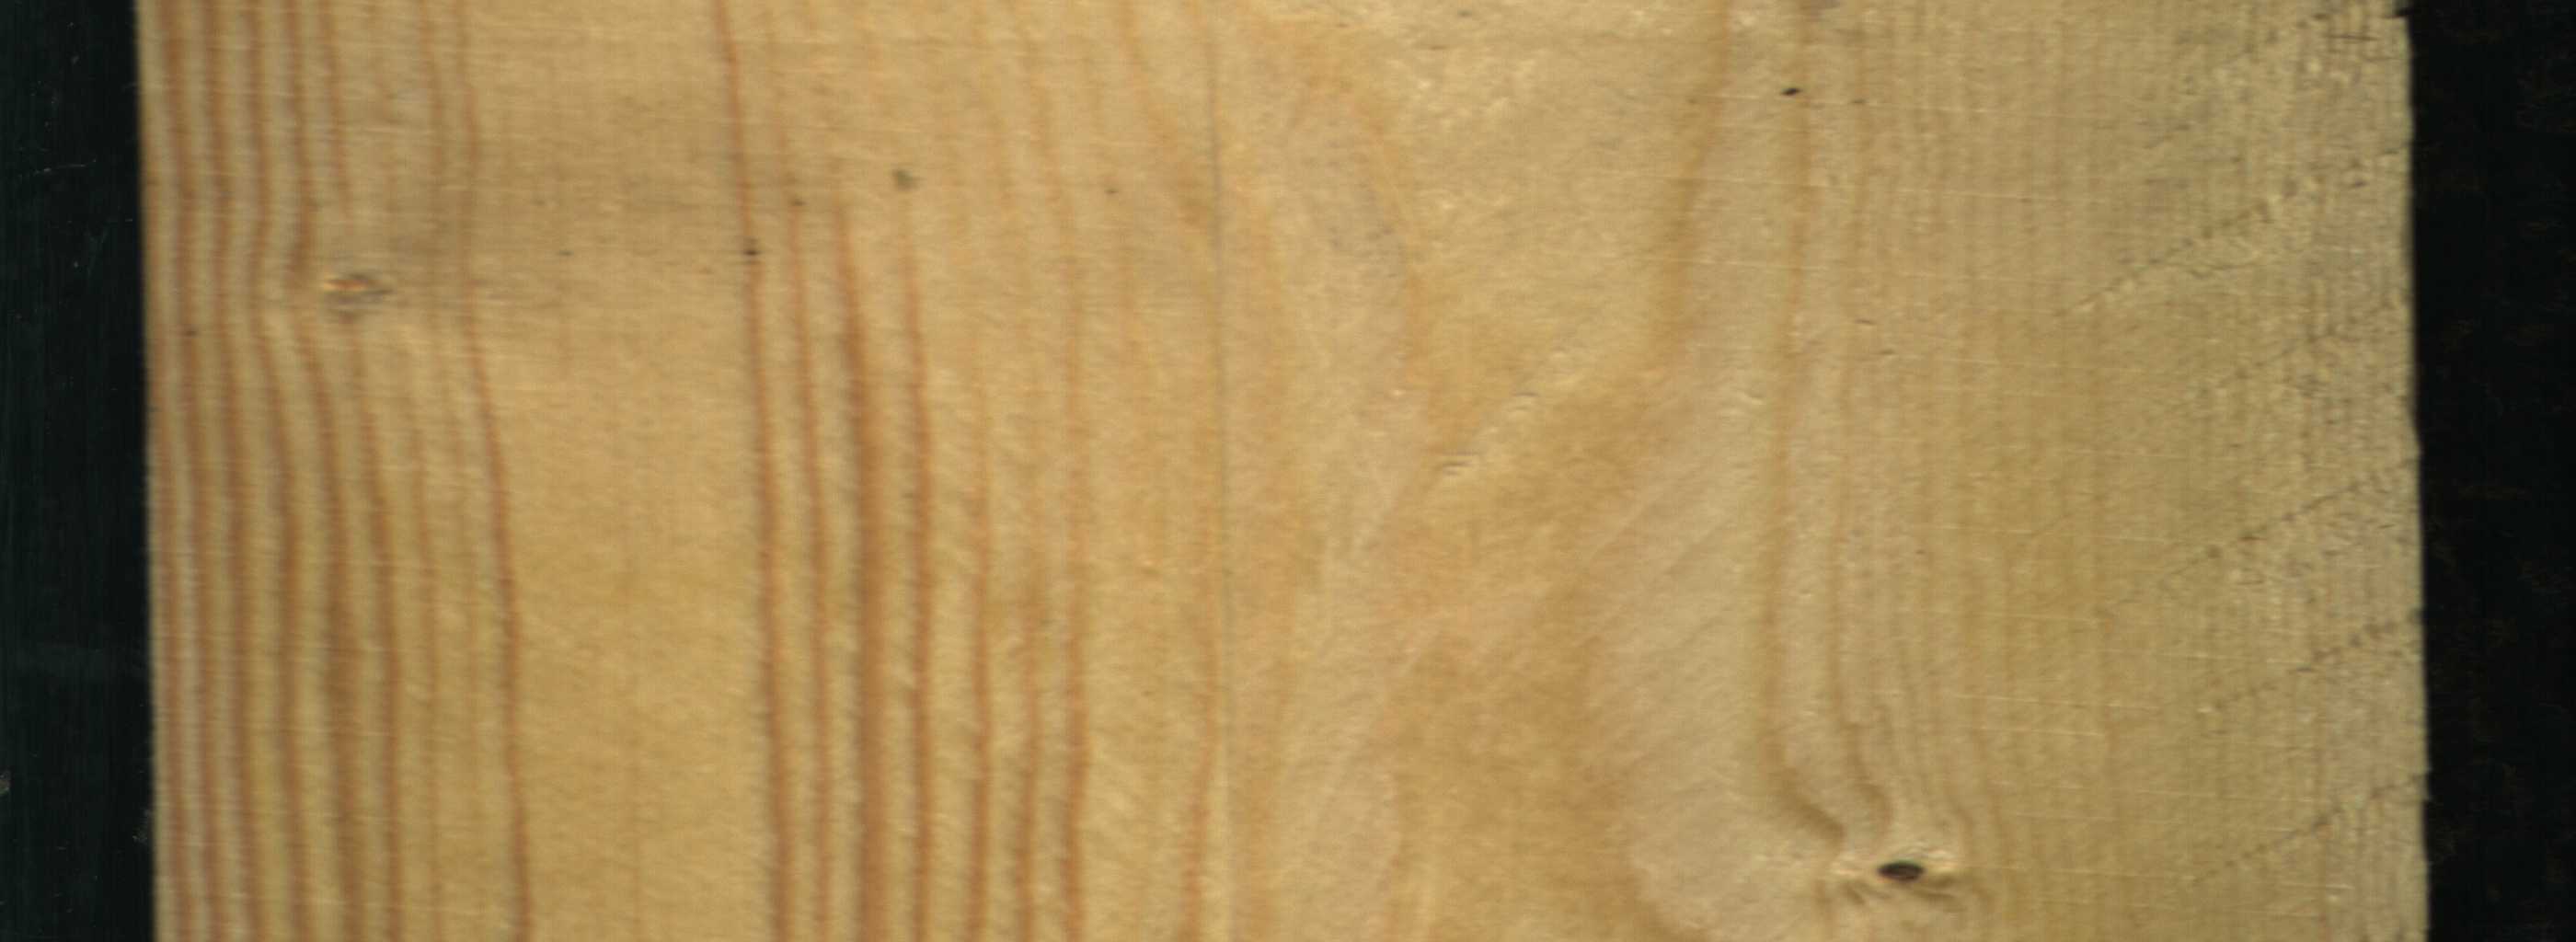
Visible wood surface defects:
Dead_Knot
Live_Knot